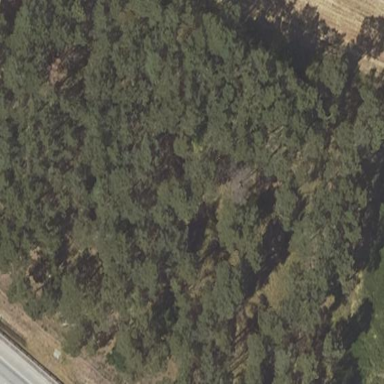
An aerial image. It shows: Mixed leaf-type forest area.